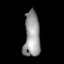
Tissue: lung
Cell type: Others
Senescence score: 0.149
Nuclear area (px): 711
Mean DAPI intensity: 151.904